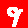
Digit: 9